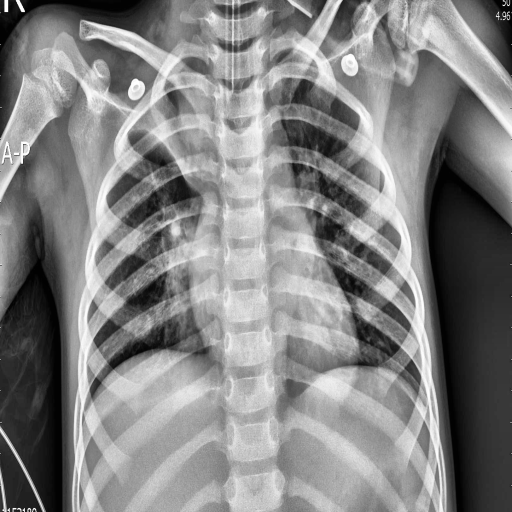
Finding: PNEUMONIA